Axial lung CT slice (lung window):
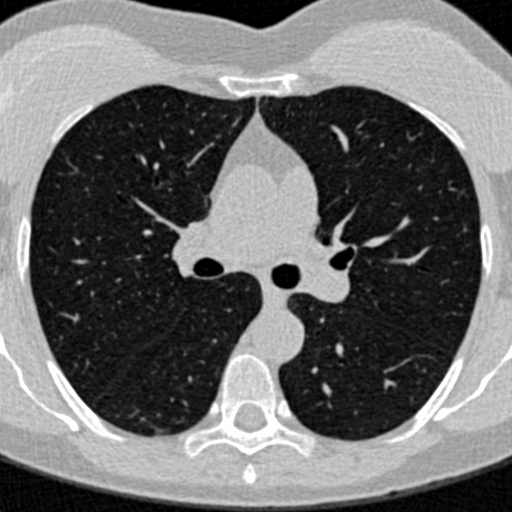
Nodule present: no